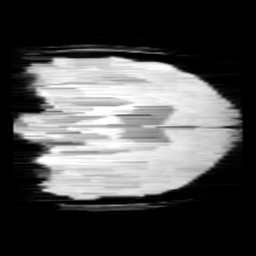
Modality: minIP
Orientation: coronal
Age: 13
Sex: female
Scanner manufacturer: siemens
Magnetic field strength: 3 T
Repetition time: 0.027 s
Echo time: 0.02 s